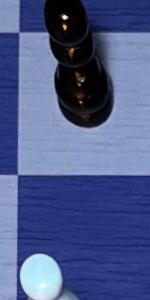
Label: Empty